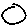
Label: circle